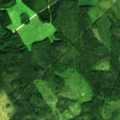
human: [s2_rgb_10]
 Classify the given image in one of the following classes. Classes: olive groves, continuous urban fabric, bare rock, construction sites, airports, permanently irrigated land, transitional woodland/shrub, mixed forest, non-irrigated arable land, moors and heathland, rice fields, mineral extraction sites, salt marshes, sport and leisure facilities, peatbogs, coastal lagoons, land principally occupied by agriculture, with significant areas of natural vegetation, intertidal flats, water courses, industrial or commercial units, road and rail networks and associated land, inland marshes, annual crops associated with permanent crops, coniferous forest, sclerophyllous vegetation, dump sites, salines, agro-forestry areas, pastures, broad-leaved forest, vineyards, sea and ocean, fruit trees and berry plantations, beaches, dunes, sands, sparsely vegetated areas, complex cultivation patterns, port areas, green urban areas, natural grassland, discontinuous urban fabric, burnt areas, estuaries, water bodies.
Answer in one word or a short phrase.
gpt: land principally occupied by agriculture, with significant areas of natural vegetation, coniferous forest, mixed forest, transitional woodland/shrub